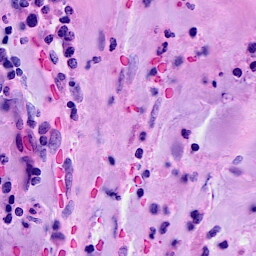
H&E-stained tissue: Breast